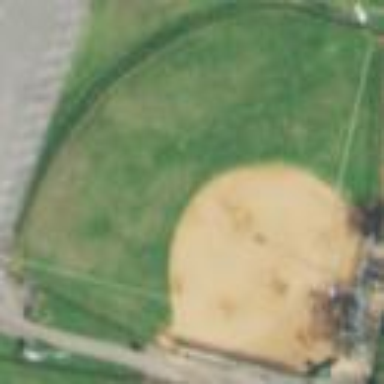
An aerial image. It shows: Softball pitch for leisure and sport activities.